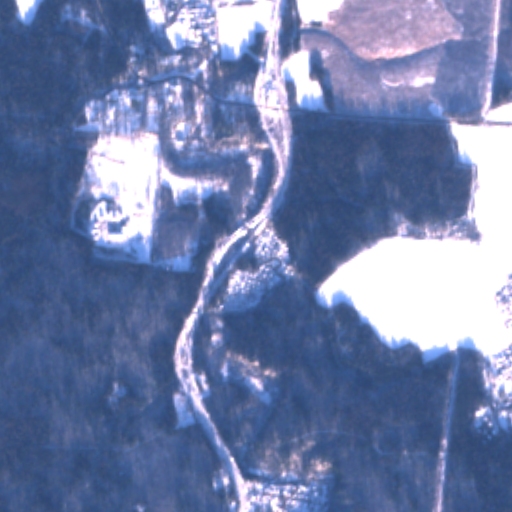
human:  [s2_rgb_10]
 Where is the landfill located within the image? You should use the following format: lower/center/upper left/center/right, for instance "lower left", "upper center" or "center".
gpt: The landfill is located in the center right of the image.
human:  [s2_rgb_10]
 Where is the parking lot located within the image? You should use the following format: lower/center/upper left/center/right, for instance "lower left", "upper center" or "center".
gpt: The parking lot is located in the upper left of the image.
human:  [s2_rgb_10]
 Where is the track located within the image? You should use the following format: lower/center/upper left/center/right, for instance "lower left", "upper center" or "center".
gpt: There is no track in the image.